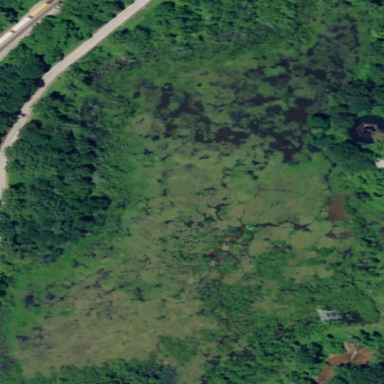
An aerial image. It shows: Marshy wetland area.